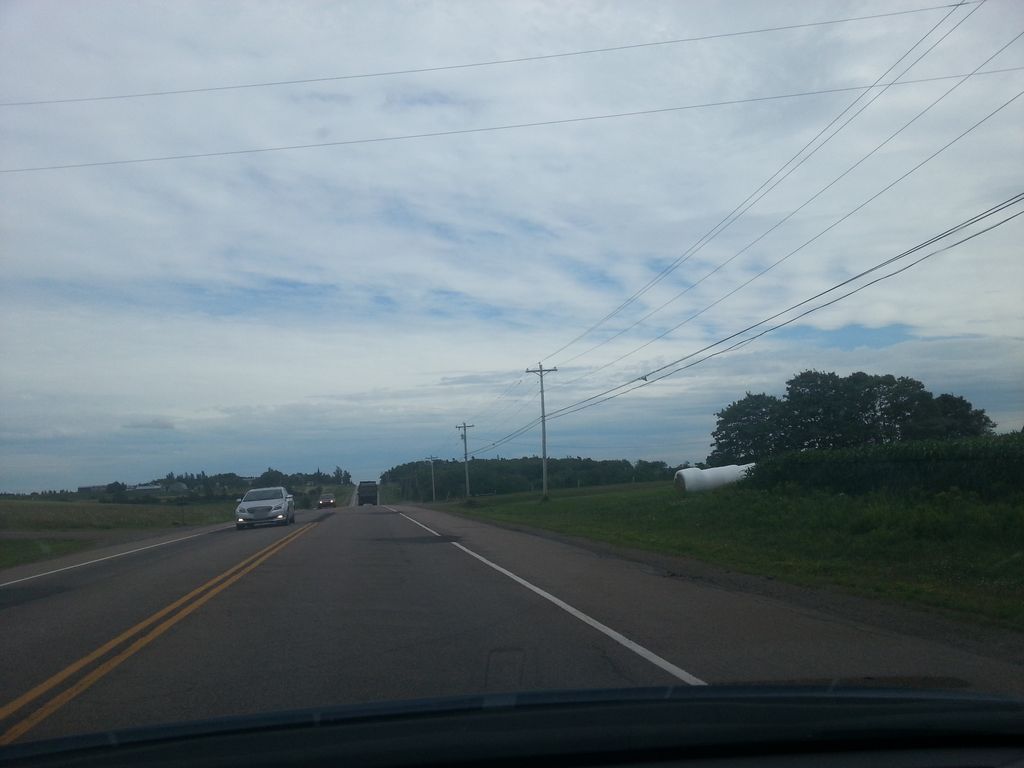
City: charlottetown